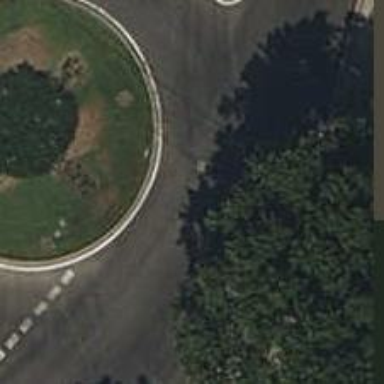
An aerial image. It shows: Residential road that intersects with roundabout.